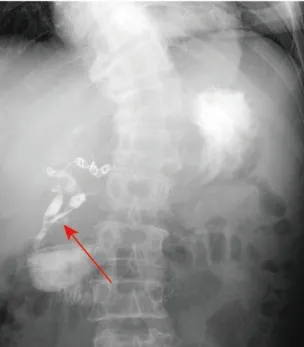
Imaging examination. (A) Coronal radiographic image of the fistula or fistula tract before the patient's treatment was blocked.
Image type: radiology (x_ray)